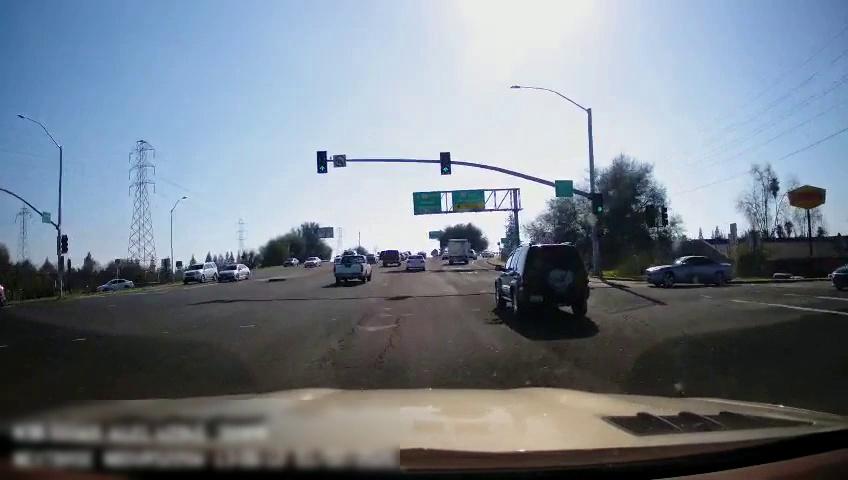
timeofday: Day
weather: Sunny
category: Drivable Space
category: Drivable Space
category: Vehicles | Car
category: Vehicles | Truck
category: Vehicles | Truck
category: Vehicles | SUV
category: Vehicles | SUV
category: Vehicles | Car
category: Vehicles | Car
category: Vehicles | Car
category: Vehicles | Car
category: Vehicles | Car
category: Vehicles | Car
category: Vehicles | SUV
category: Vehicles | Car
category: Vehicles | Other LV
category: Lanes | Alternate Lane
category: Traffic | Lights
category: Traffic | Lights
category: Traffic | Lights
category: Traffic | Lights
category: Traffic | Lights
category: Traffic | Signs
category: Traffic | Signs
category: Traffic | Signs